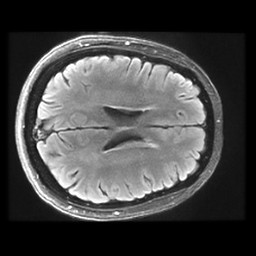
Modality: FLAIR
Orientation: axial
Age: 70
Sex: female
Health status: healthy
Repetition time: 12 s
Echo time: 0.09782 s